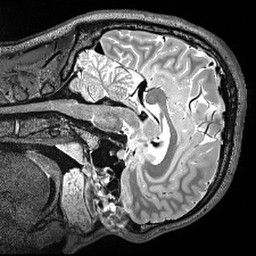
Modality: T2w
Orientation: sagittal
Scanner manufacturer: siemens
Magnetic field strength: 3 T
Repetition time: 3.2 s
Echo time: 0.566 s